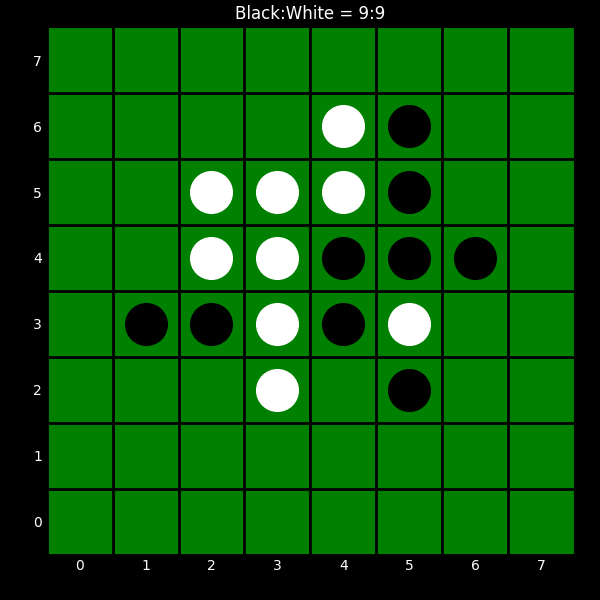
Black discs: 9
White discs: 9